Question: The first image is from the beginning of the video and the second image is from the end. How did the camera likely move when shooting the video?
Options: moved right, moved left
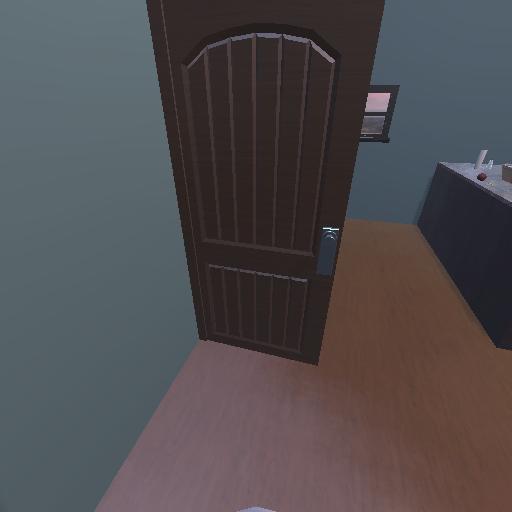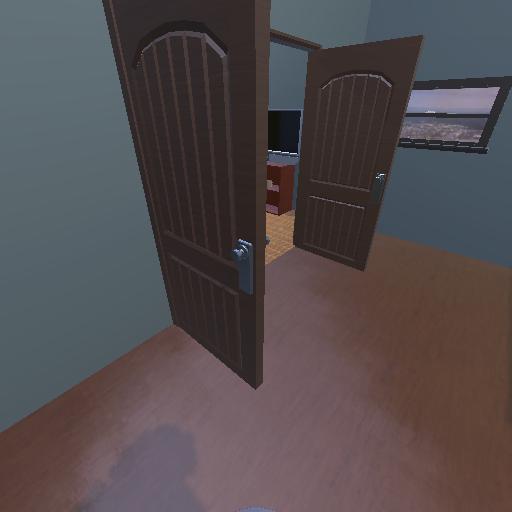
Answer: moved right